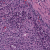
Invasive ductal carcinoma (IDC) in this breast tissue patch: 1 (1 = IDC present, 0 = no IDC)